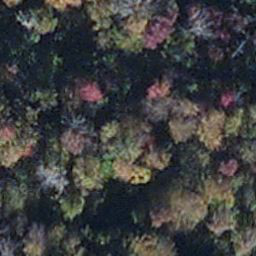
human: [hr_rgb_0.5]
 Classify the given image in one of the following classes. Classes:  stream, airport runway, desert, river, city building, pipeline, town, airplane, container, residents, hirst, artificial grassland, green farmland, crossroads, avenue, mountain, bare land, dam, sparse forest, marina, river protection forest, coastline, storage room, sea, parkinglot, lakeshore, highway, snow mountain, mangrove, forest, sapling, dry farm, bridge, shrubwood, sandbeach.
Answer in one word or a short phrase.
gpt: mangrove